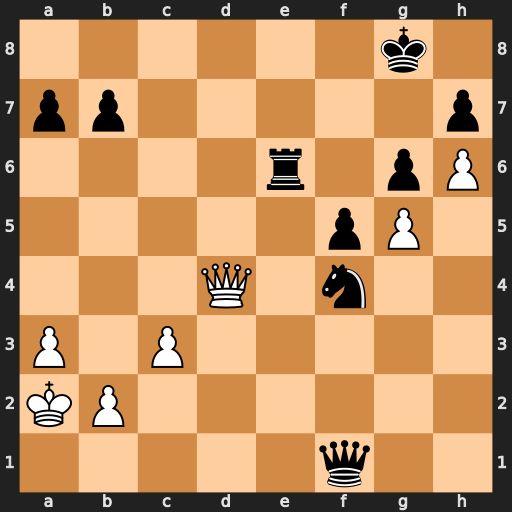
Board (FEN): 6k1/pp5p/4r1pP/5pP1/3Q1n2/P1P5/KP6/5q2
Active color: w
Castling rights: -
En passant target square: -
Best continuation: Qg7#